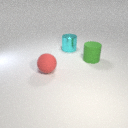
large green rubber cylinder in front of large cyan metal cylinder